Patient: sex F, age 72
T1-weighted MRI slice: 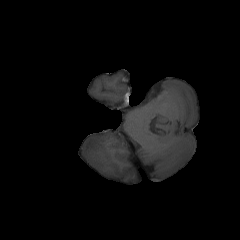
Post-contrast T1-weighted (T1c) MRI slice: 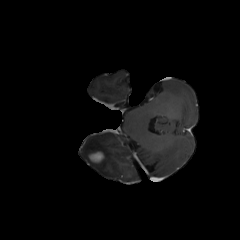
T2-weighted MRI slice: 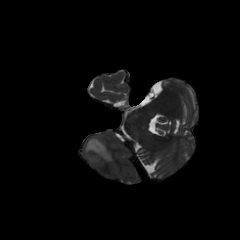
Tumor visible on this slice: yes
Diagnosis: Glioblastoma, IDH-wildtype
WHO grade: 4